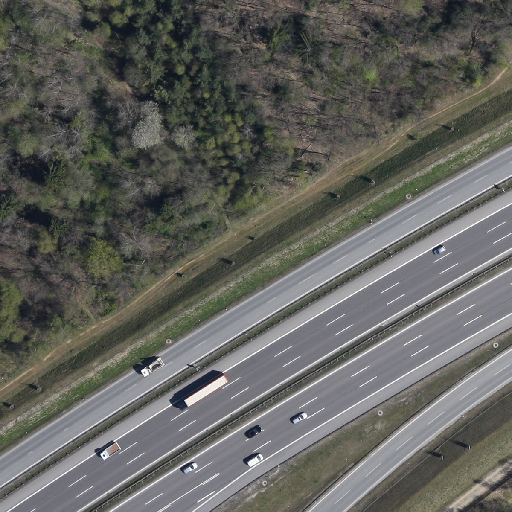
Referring expression: car driving on the road